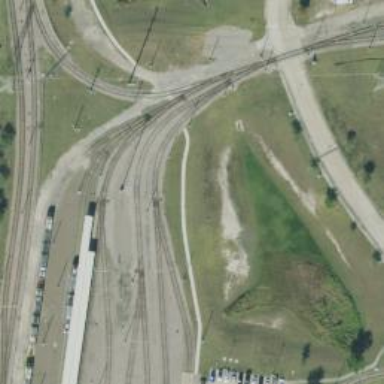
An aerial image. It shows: Light rail yard with electrified contact lines.